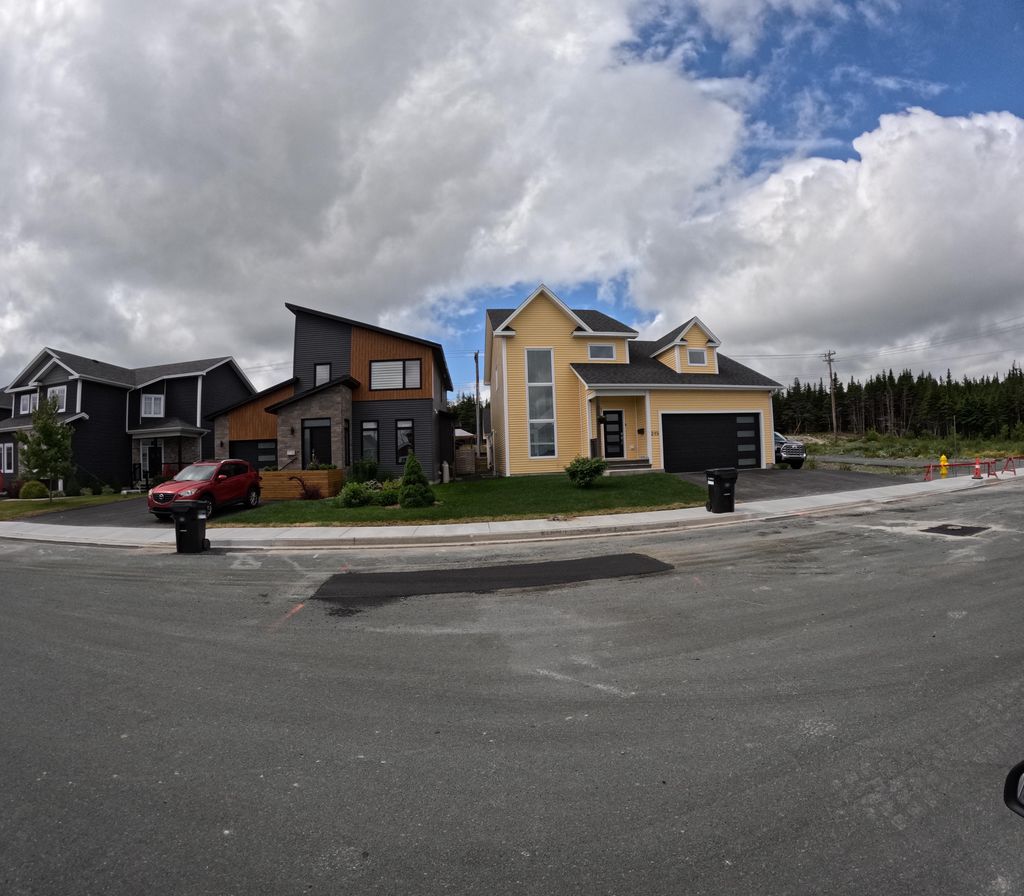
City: st_johns